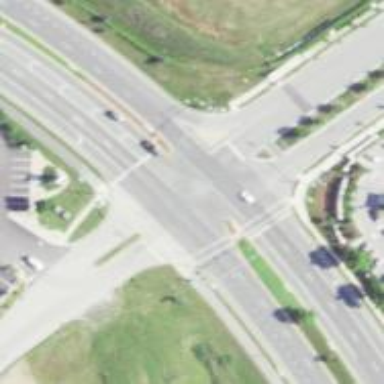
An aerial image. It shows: Marked crossing on the road.